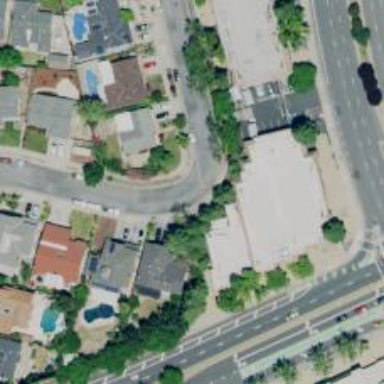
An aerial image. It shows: Residential road lined with residential properties on both sides.